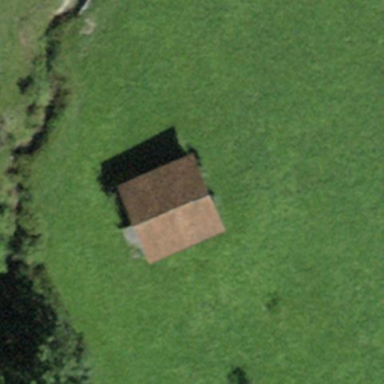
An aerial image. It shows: Farm auxiliary building with gabled roof.